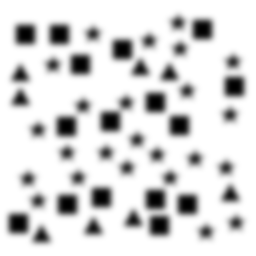
Squares: 16
Triangles: 8
Stars: 24
Total shapes: 48